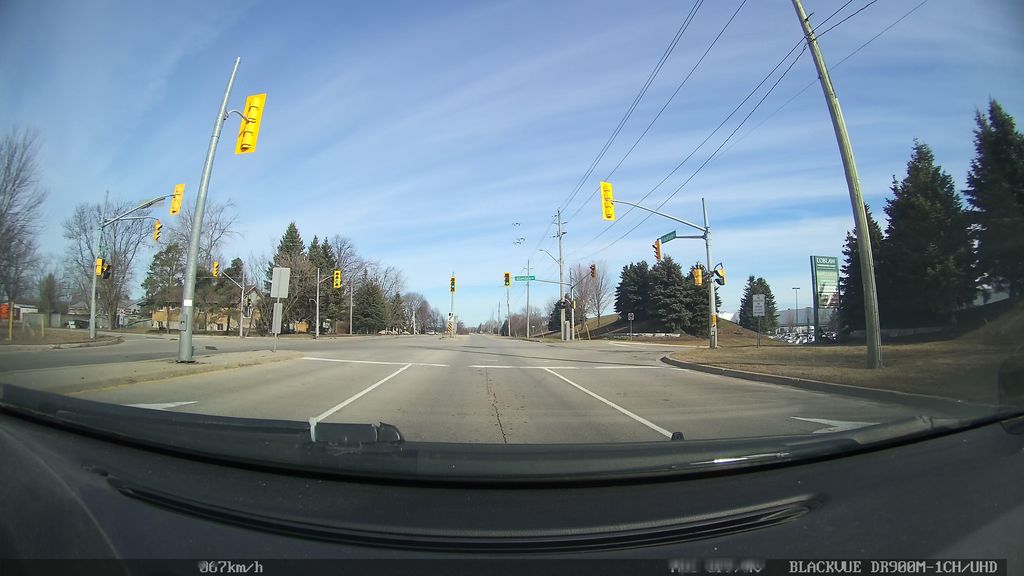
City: kitchener-waterloo